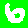
Digit: 6